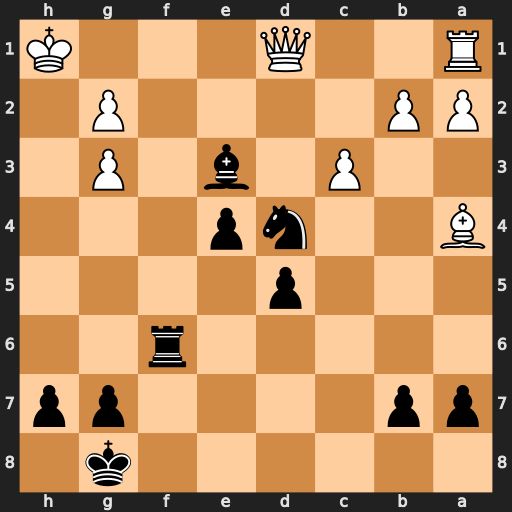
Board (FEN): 6k1/pp4pp/5r2/3p4/B2np3/2P1b1P1/PP4P1/R2Q3K
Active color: b
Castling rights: -
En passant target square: -
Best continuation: Rh6+ Qh5 Rxh5#